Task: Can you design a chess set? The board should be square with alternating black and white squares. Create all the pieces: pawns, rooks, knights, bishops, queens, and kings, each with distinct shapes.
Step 219:
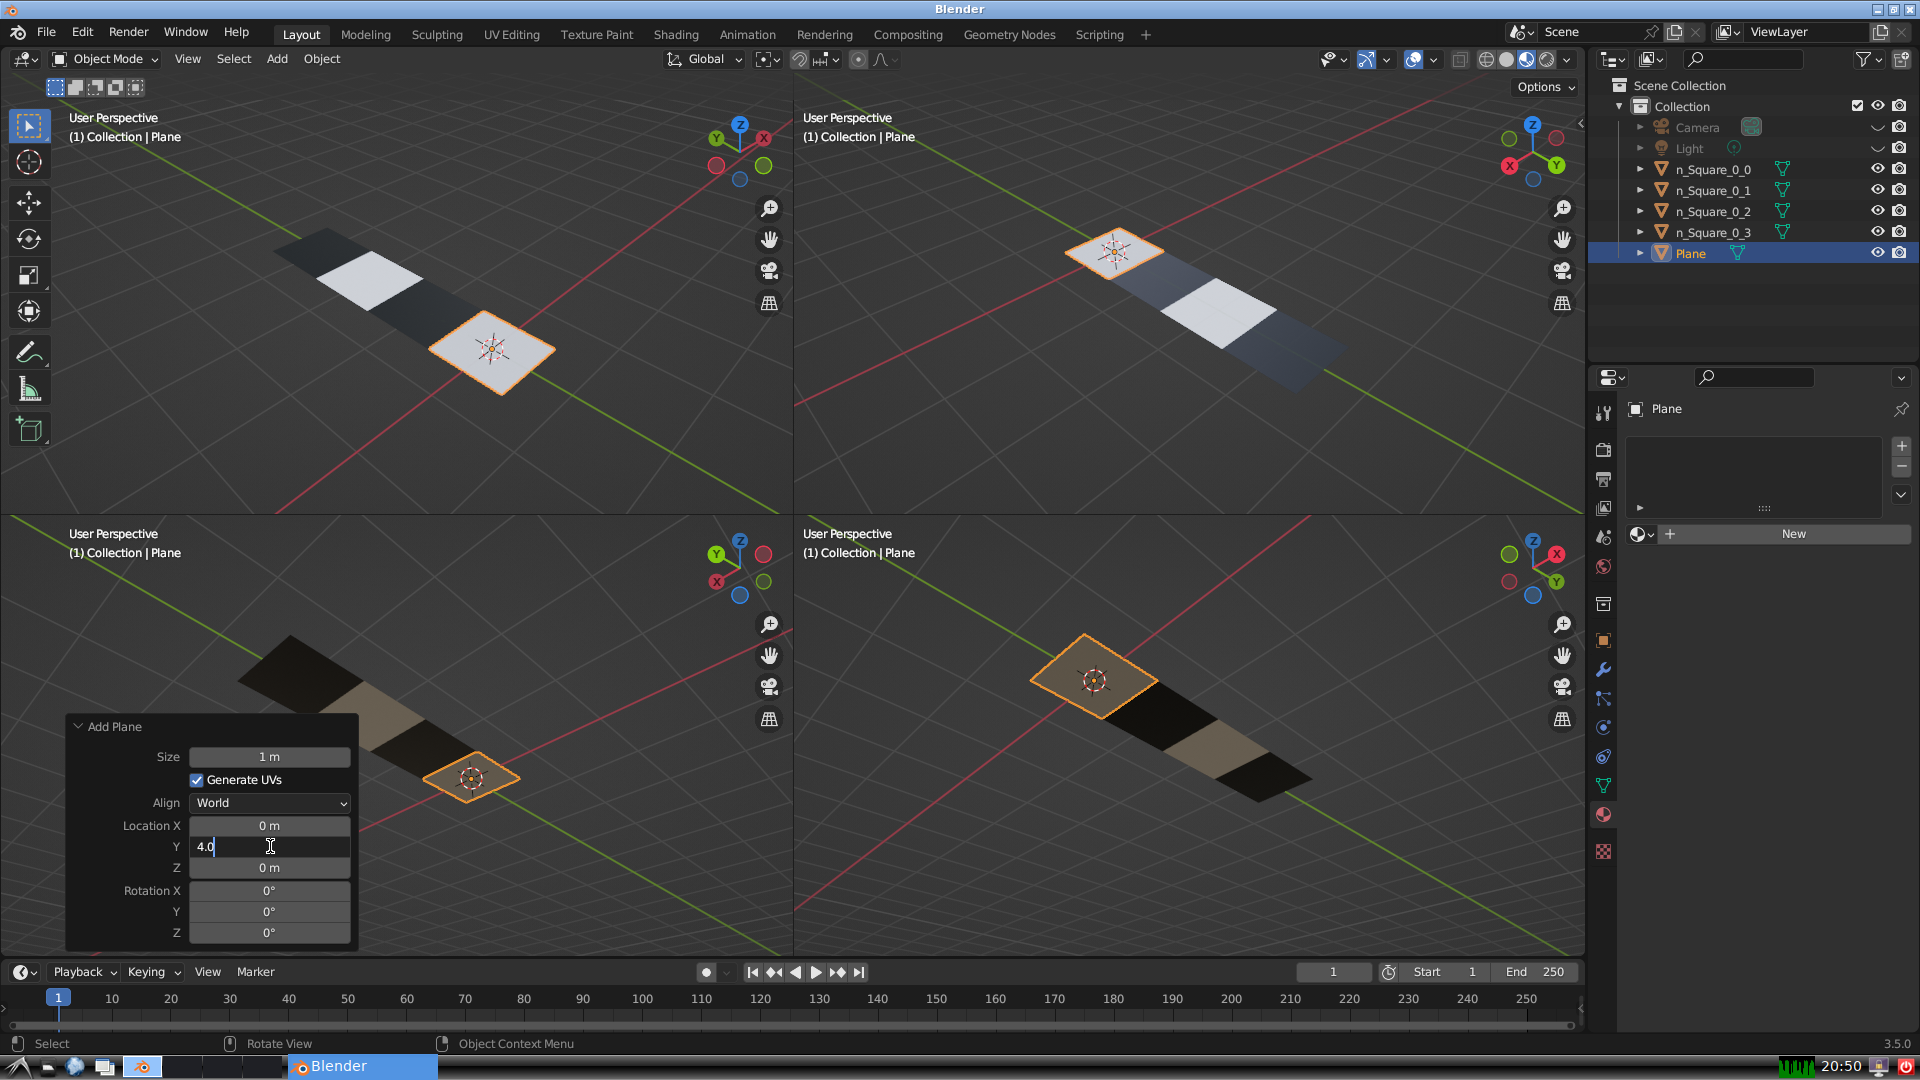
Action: {"key_press": ['Return']}